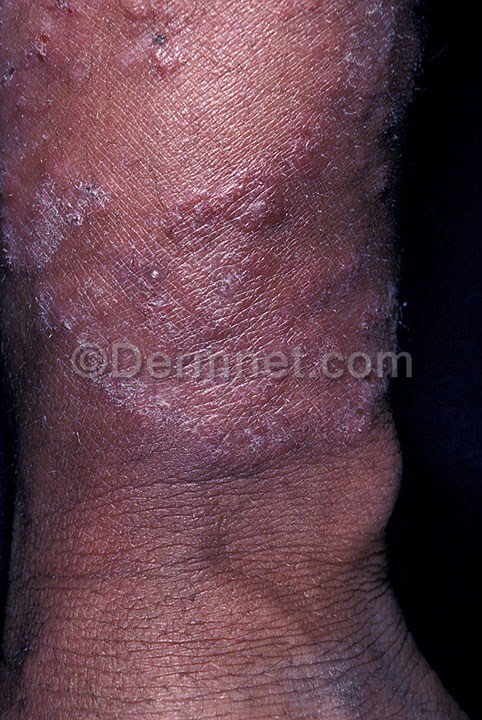
Disease: Tinea Ringworm Candidiasis and other Fungal Infections